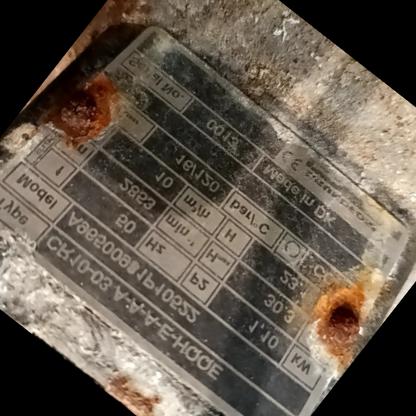
Klasa: tabliczka-znamionowa